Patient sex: M
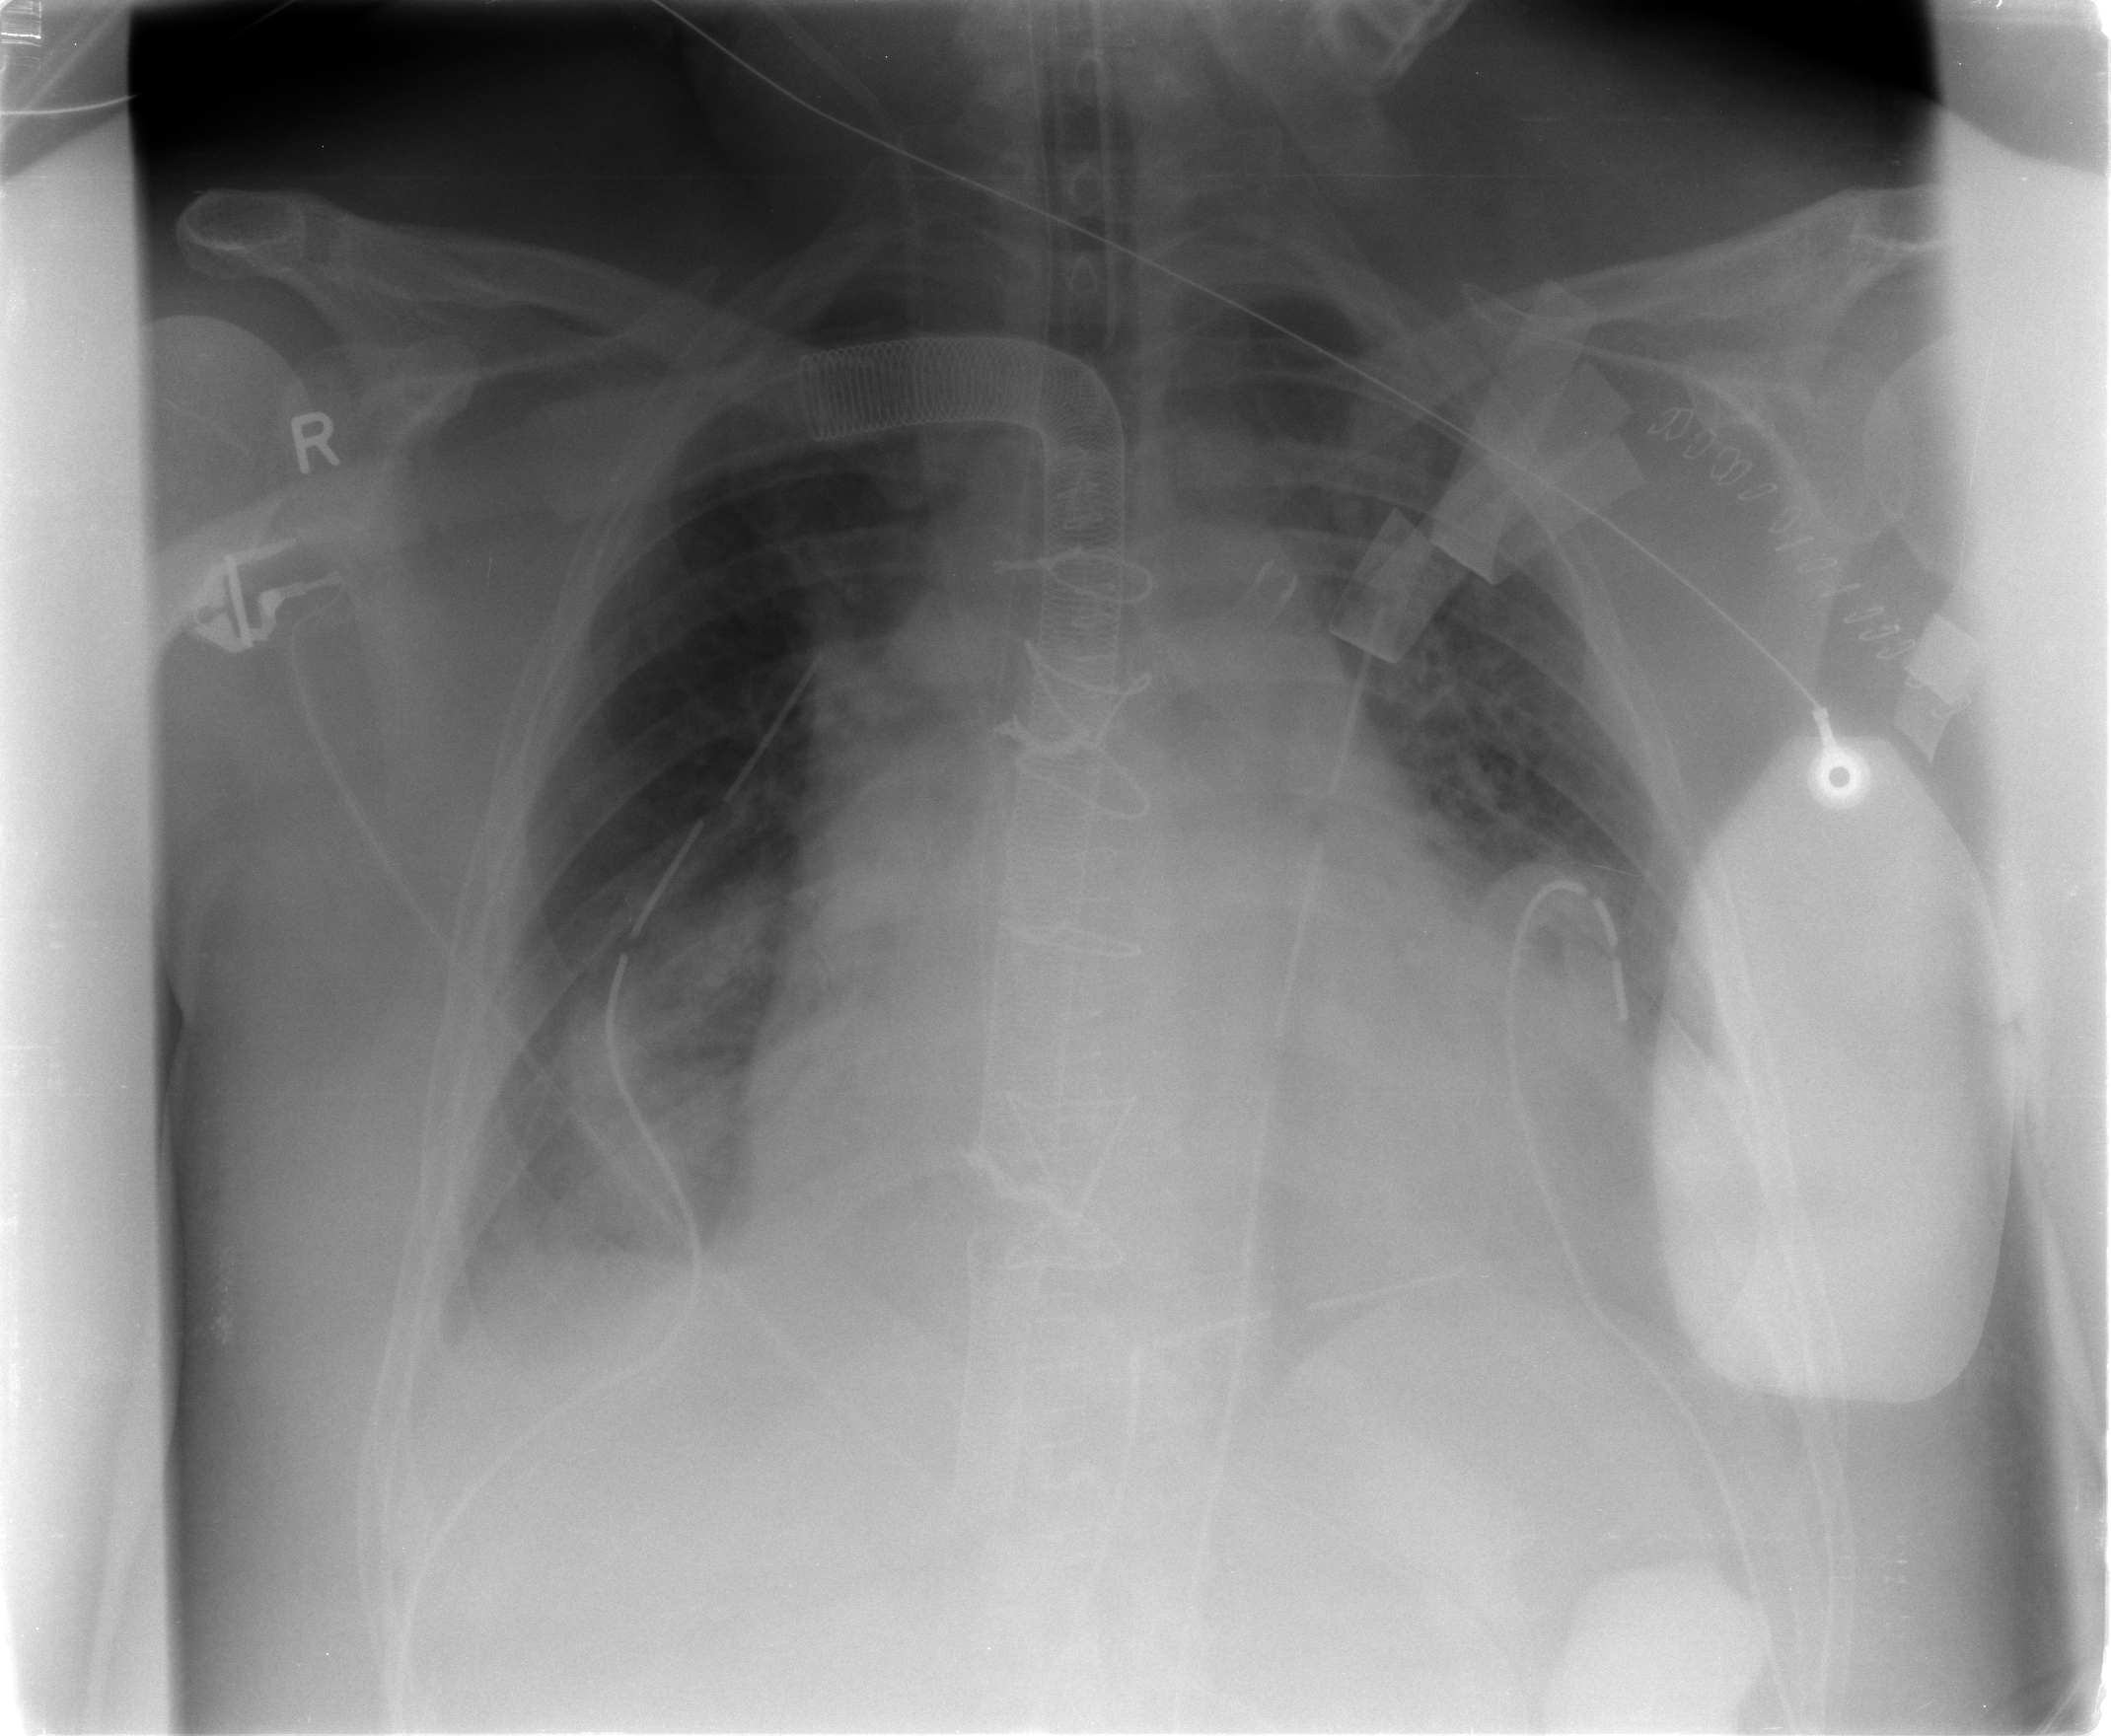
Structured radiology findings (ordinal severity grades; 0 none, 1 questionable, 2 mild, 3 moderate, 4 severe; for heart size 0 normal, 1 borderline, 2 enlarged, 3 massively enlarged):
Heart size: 3
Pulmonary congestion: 1
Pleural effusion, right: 2
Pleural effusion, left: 0
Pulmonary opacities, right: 0
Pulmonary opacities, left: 0
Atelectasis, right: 2
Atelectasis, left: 2